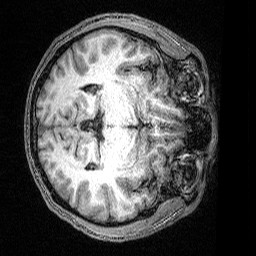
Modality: T1w
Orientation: axial
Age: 26
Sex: male
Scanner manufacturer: siemens
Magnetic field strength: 3 T
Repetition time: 2.53 s
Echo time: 0.00342 s